Field crop: tomato
Growth stage: 1
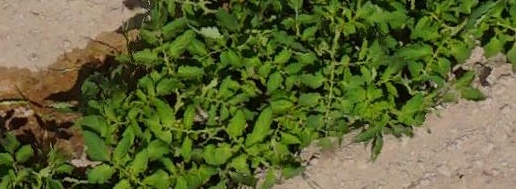
Species: tomato